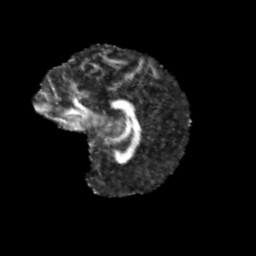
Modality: FA
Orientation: sagittal
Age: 11
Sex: female
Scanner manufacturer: siemens
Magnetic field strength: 3 T
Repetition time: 3.8 s
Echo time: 0.07 s